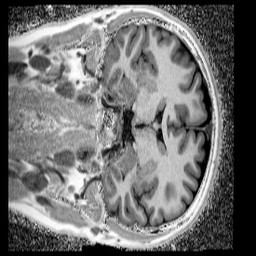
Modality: UNIT1_denoised
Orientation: coronal
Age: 13
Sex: female
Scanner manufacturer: siemens
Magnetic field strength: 3 T
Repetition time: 4 s
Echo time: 0.00299 s